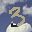
Label: 3